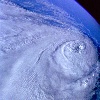
Label: cloud